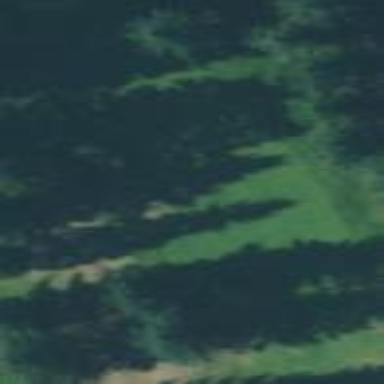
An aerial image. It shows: Golf fairway surrounded by grass.